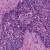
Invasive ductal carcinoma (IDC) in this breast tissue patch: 1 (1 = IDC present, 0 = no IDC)